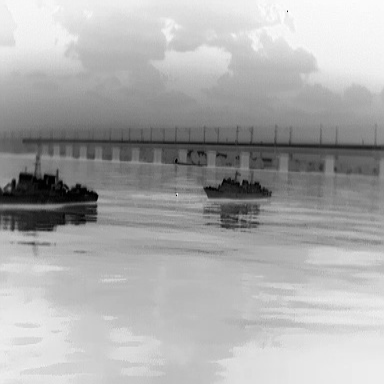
There are two warships in the infrared image.